Question: I'm using Visual Studio 2013 (Update 3), Node.js Tools v1.0.20721.02 and Node.js v0.10.31
I'm trying to put each class into its own file.
At design time everything seems fine, intellisense is working and the code compiles without issues.
At runtime however, node tells me it cannot find the classes.
I've reproduced this again and again by creating a new Node console project in Visual Studio
'''
export class SomeClass
{
name: string;
constructor(name: string)
{
this.name = name;
}
}
'''
'''
///<reference path="Scripts/typings/node/node.d.ts"/>
import some = require("SomeClass");
var instance = new some.SomeClass("Batman");
console.log(instance.name);
'''
The generated javascript output looks like this:
'''
var SomeClass = (function () {
function SomeClass(name) {
this.name = name;
}
return SomeClass;
})();
exports.SomeClass = SomeClass;
//# sourceMappingURL=SomeClass.js.map
'''
'''
///<reference path="Scripts/typings/node/node.d.ts"/>
var some = require("SomeClass");
var instance = new some.SomeClass("Batman");
console.log(instance.name);
//# sourceMappingURL=app.js.map
'''
> module.js:340
throw err; Error: Cannot find module 'SomeClass'
at Function.Module._resolveFilename (module.js:338:15)
...

This is a standard solution created by the project template in Visual Studio,
shouldn't it just work out of the box?
I've seen quite a few related questions, including <URL>, which seem to solve the
the issues most people are having, but don't seem to solve my problem.
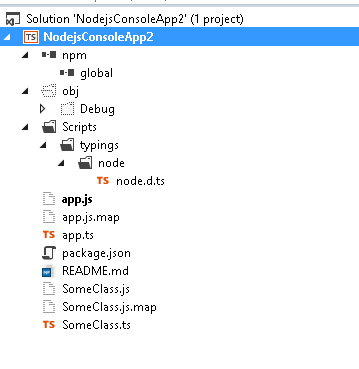
Answer: Try using 'require("./SomeClass")' instead:
node.js resolves 'require' differently when there is no path prepended (<URL> 'node_modules' directory.
Further info on why it does not fail before runtime, given by the OP in the comments:
> Apparently VS resolves everything whether you prepend './' or not and at runtime node requires './' to be prepended.